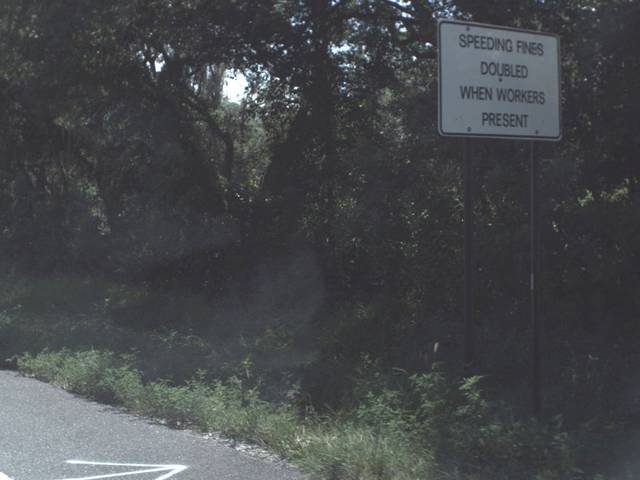
Region: United States
Coordinates: 28.547, -82.161